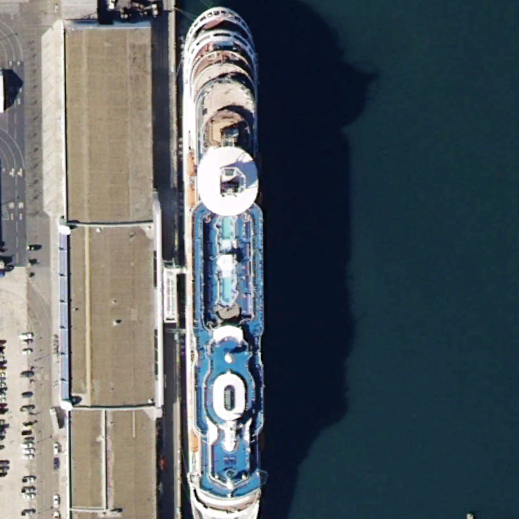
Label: Megayacht